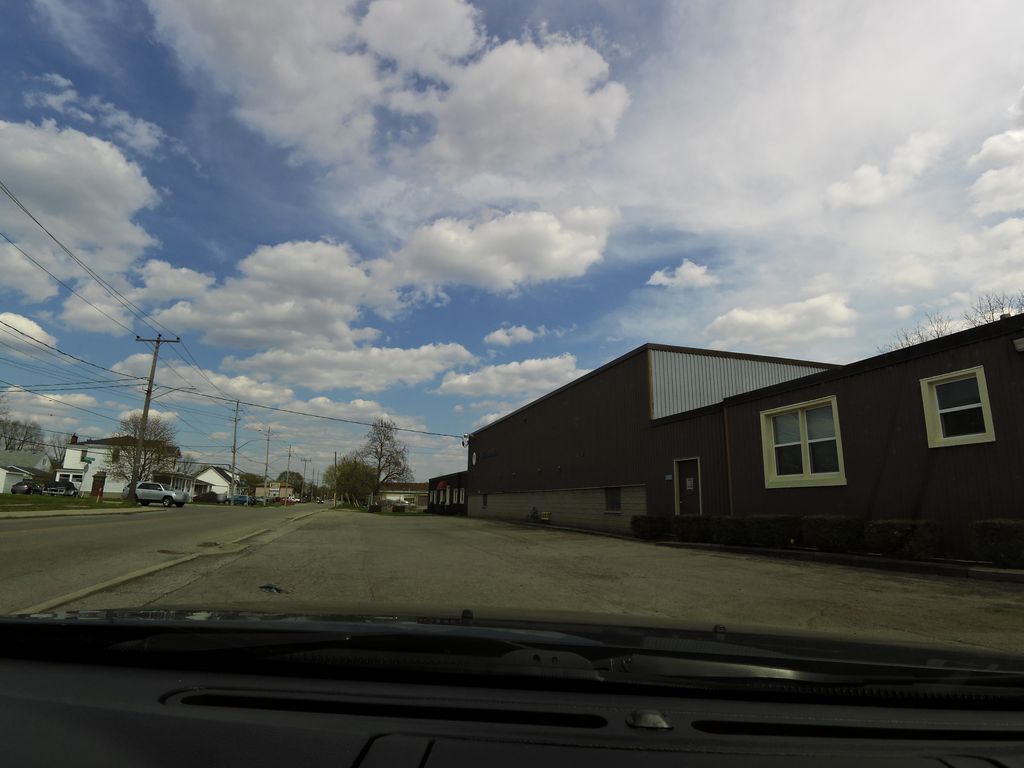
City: kitchener-waterloo